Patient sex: M
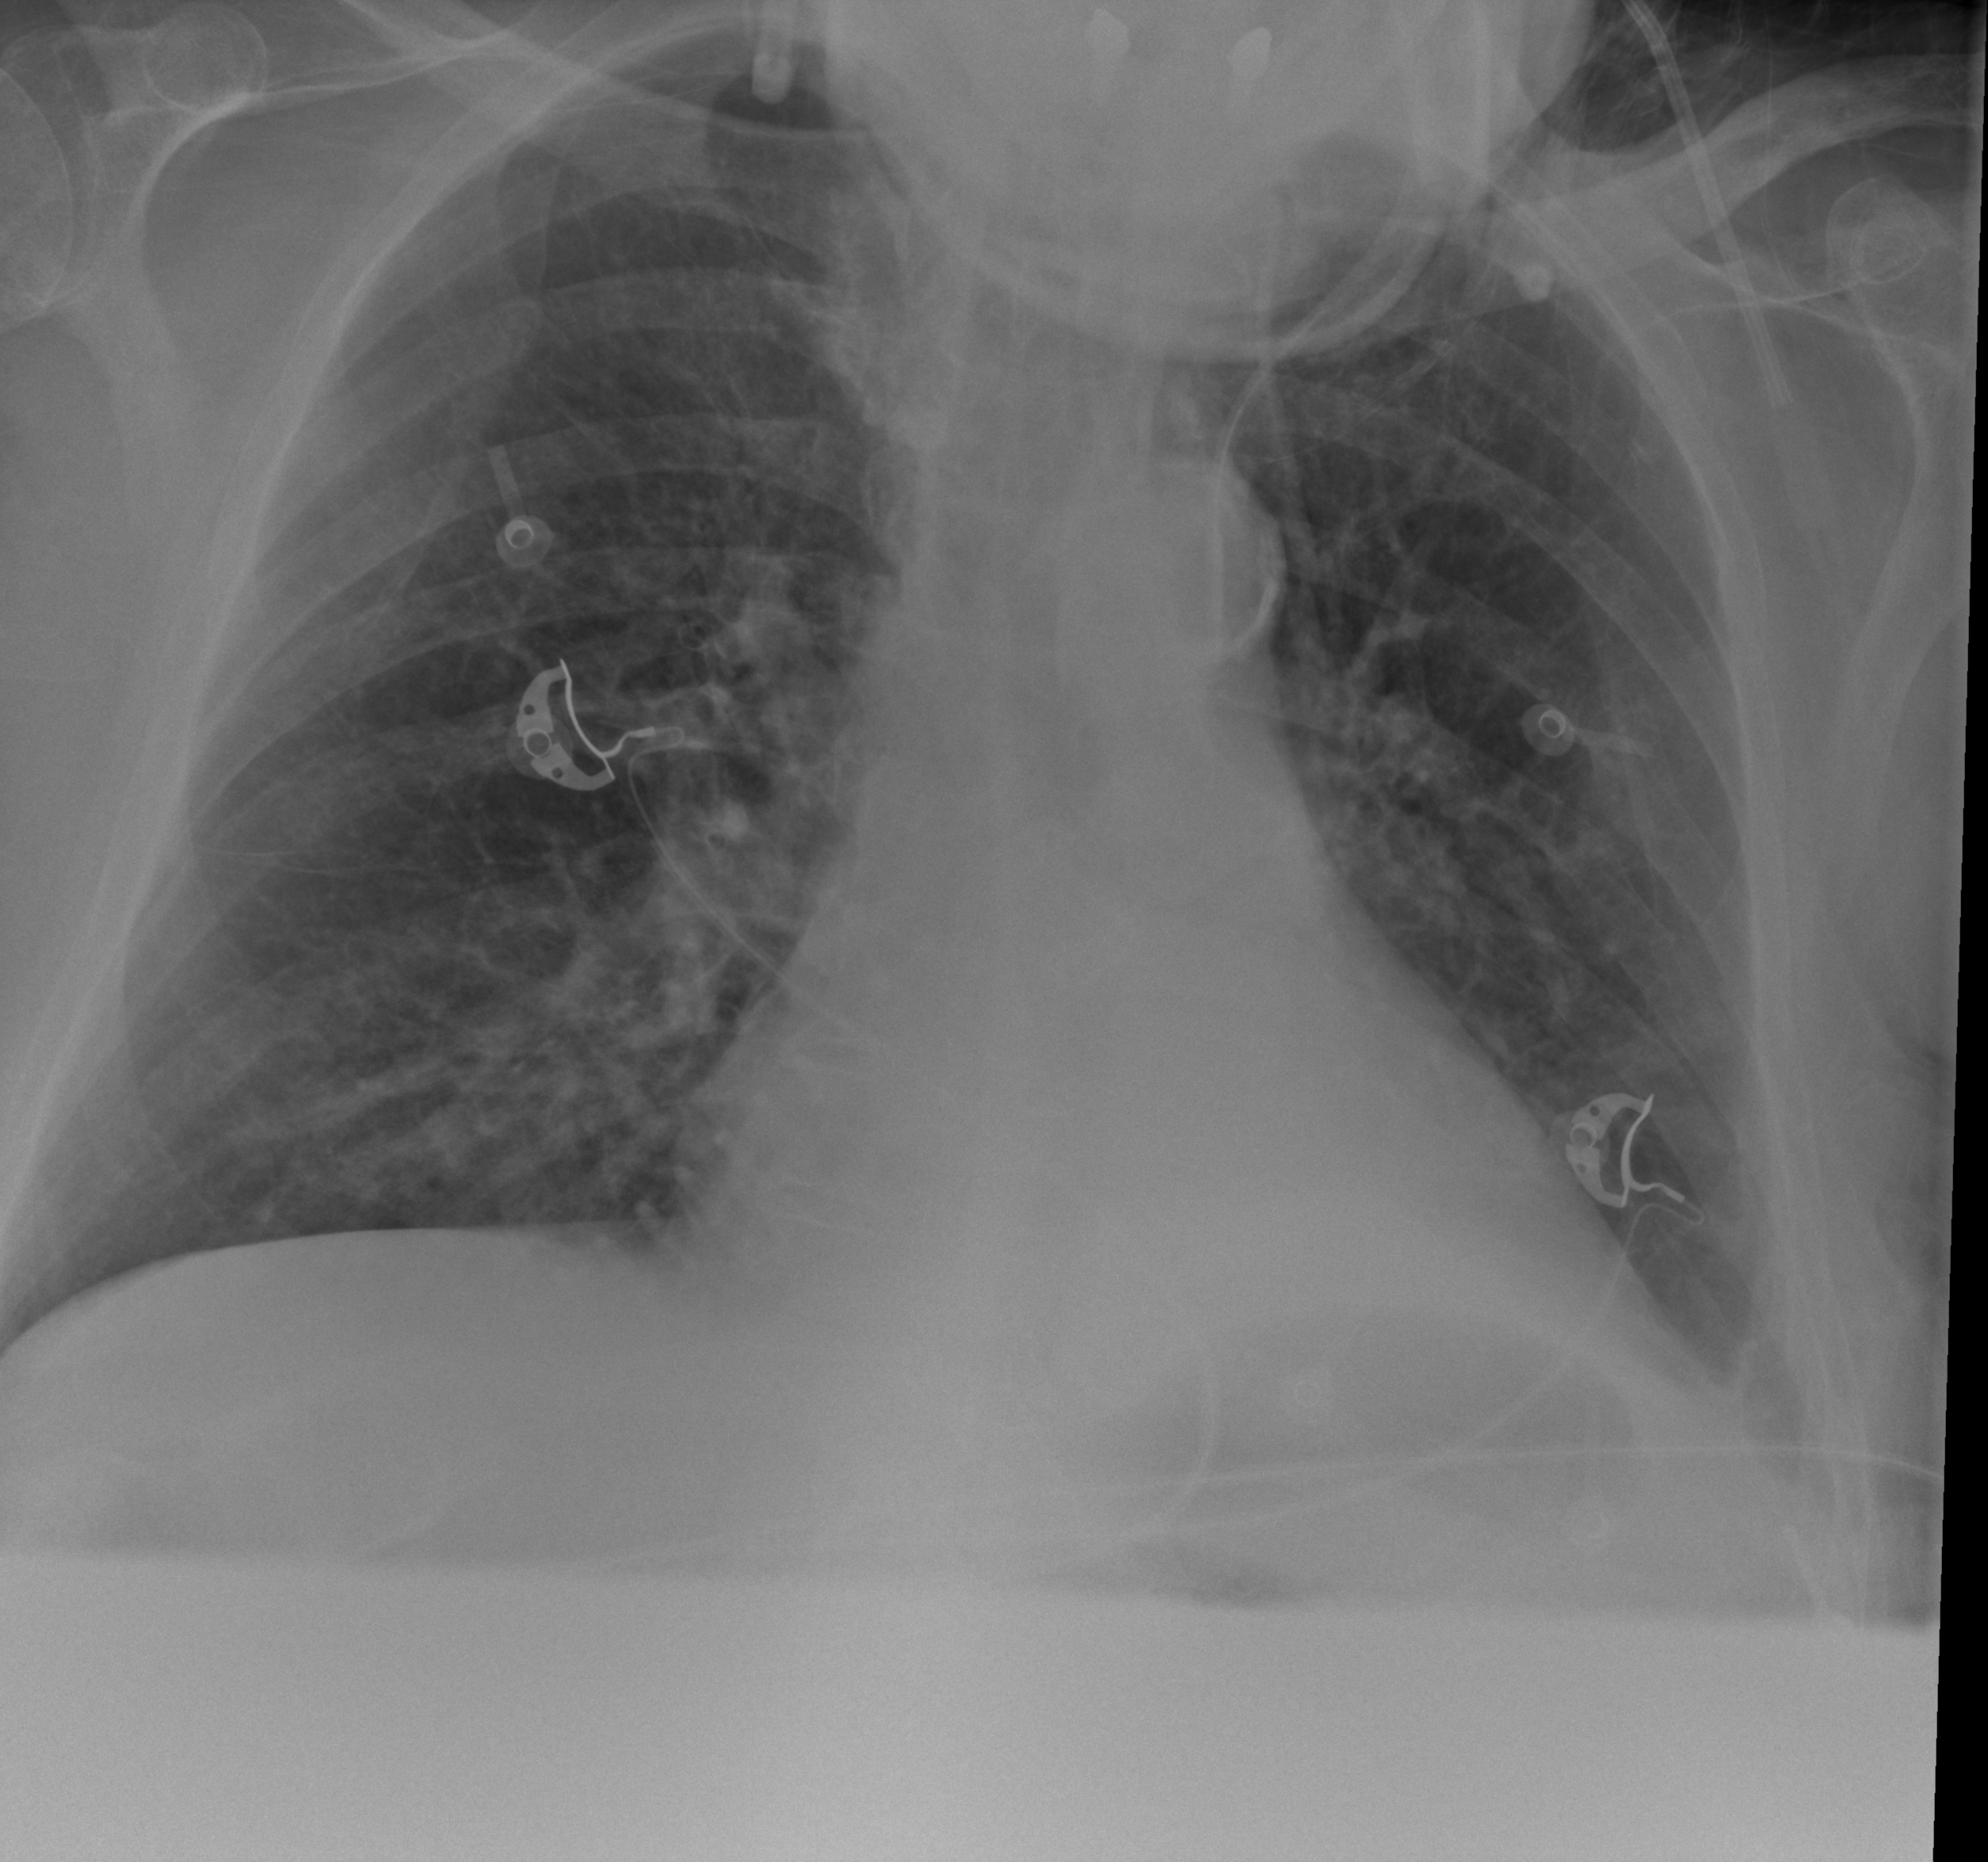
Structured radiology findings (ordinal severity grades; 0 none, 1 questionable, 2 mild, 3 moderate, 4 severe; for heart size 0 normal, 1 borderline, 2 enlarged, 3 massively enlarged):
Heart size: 1
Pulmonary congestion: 1
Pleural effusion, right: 0
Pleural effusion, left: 2
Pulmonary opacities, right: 0
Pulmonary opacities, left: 0
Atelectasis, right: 0
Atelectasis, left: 2